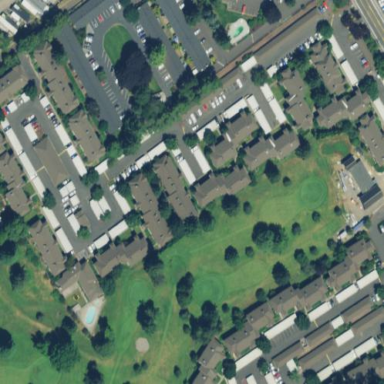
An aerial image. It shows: Residential area with apartments.